七年级 · 代数
(2021 春・江都区校级月考) 已知方程组 $\left\{\begin{array}{l}2 a-3 b=13 \\ 3 a+5 b=30.9\end{array}\right.$ 的解是 $\left\{\begin{array}{l}a=8.3 \\ b=1.2\end{array}\right.$, 则方程组

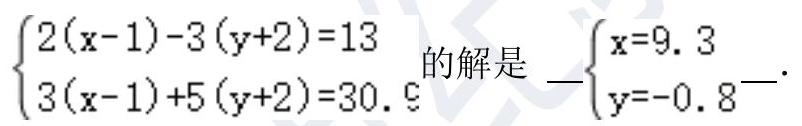
答案: 1 春・江都区校级月考) 已知方程组 $\left\{\begin{array}{l}2 a-3 b=13 \\ 3 a+5 b=30.9\end{array}\right.$ 的解是 $\left\{\begin{array}{l}a=8.3 \\ b=1.2\end{array}\right.$, 则方程组

【思路点拨】由两个方程组可知, $a=x-1, b=y+2$, 由 $\left\{\begin{array}{l}\mathrm{a}=8.3 \\ \mathrm{~b}=1.2\end{array}\right.$, 可以求得 $x, y$ 的值, 本题得以解决.

【答案】解: 在方程组 $\left\{\begin{array}{l}2(x-1)-3(y+2)=13 \\ 3(x-1)+5(y+2)=30 . c\end{array}\right.$ 中, 设 $x-1=a, y+2=b$,

则变形为方程组 $\left\{\begin{array}{l}2 a-3 b=13 \\ 3 a+5 b=30.9\end{array}\right.$,

$\because$ 方程组 $\left\{\begin{array}{l}2 a-3 b=13 \\ 3 a+5 b=30.9\end{array}\right.$ 的解是 $\left\{\begin{array}{l}a=8.3 \\ b=1.2\end{array}\right.$,

$\therefore\left\{\begin{array}{l}x-1=8.3 \\ y+2=1.2\end{array}\right.$,

解得 $\left\{\begin{array}{l}x=9.3 \\ y=-0.8\end{array}\right.$,

故答案为 $\left\{\begin{array}{l}x=9.3 \\ y=-0.8\end{array}\right.$.
解析: 由两个方程组可知, $a=x-1, b=y+2$, 由 $\left\{\begin{array}{l}\mathrm{a}=8.3 \\ \mathrm{~b}=1.2\end{array}\right.$, 可以求得 $x, y$ 的值, 本题得以解决.

【答案】解: 在方程组 $\left\{\begin{array}{l}2(x-1)-3(y+2)=13 \\ 3(x-1)+5(y+2)=30 . c\end{array}\right.$ 中, 设 $x-1=a, y+2=b$,

则变形为方程组 $\left\{\begin{array}{l}2 a-3 b=13 \\ 3 a+5 b=30.9\end{array}\right.$,

$\because$ 方程组 $\left\{\begin{array}{l}2 a-3 b=13 \\ 3 a+5 b=30.9\end{array}\right.$ 的解是 $\left\{\begin{array}{l}a=8.3 \\ b=1.2\end{array}\right.$,

$\therefore\left\{\begin{array}{l}x-1=8.3 \\ y+2=1.2\end{array}\right.$,

解得 $\left\{\begin{array}{l}x=9.3 \\ y=-0.8\end{array}\right.$,

故答案为 $\left\{\begin{array}{l}x=9.3 \\ y=-0.8\end{array}\right.$.
【点睛】本题考查二元一次方程组的解，解题的关键是运用整体的数学思想解答问题.